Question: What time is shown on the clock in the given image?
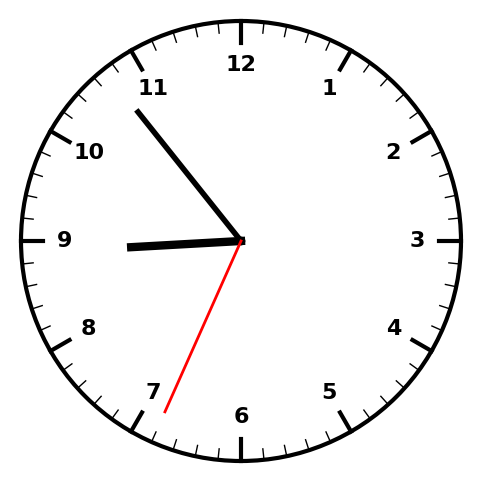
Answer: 08:53:34